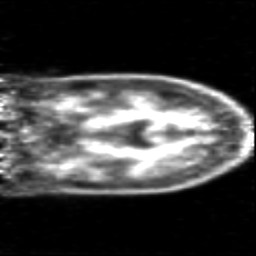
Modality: PET
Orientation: coronal
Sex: female
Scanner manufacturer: siemens